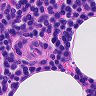
Metastatic tissue present: no